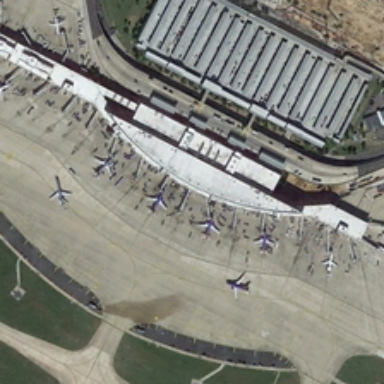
A large number of cars parked near the airport plains .